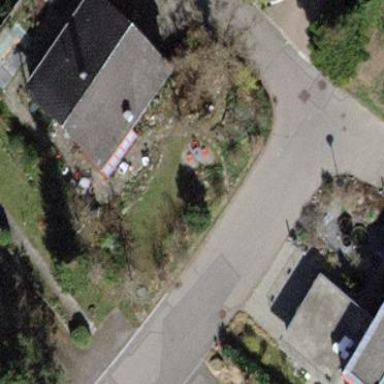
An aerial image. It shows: Detached building with gabled roof.